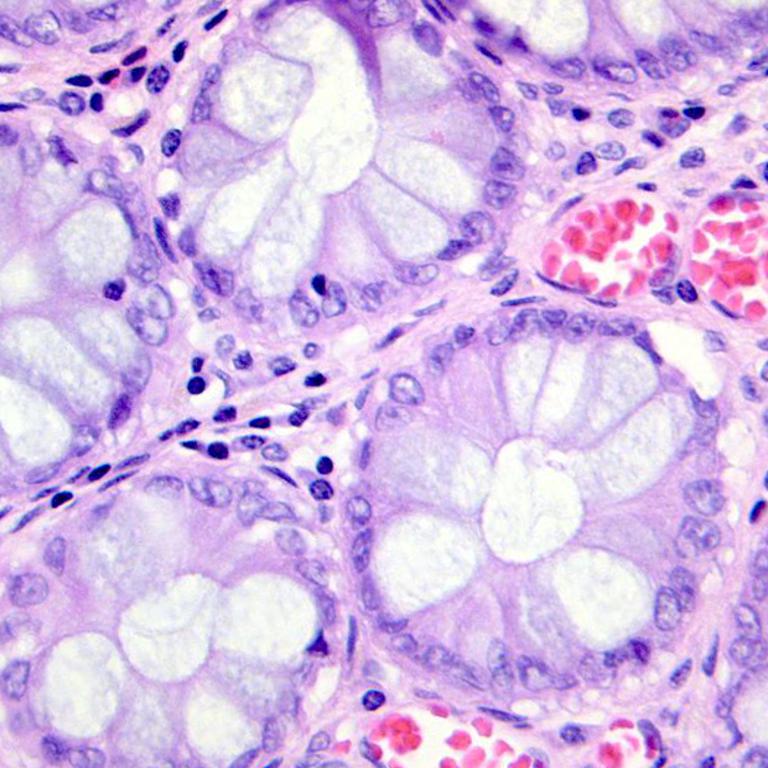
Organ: colon
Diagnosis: benign